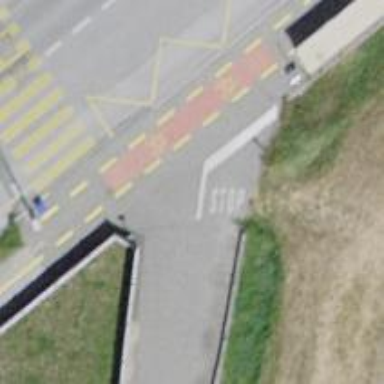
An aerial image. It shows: Road with stop sign.